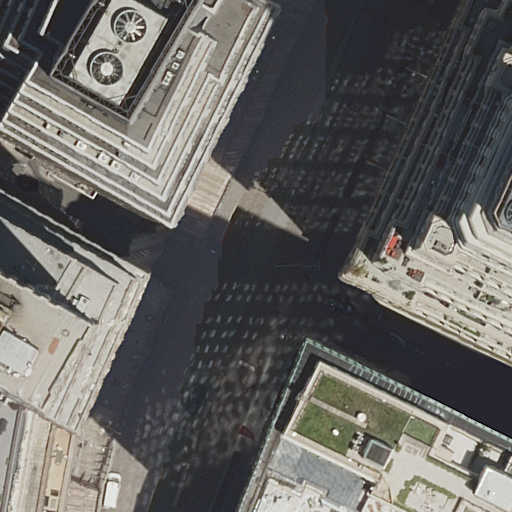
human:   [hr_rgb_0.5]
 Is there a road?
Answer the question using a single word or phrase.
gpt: yes

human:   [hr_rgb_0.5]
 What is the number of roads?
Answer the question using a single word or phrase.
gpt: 4

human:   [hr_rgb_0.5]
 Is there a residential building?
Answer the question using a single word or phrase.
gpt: yes

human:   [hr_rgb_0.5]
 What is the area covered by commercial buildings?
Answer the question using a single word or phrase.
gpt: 1258m2

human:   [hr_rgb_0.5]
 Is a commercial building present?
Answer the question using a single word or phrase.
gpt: yes

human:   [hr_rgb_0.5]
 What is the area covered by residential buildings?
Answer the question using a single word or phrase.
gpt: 7270m2

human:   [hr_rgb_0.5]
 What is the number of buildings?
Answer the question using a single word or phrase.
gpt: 7

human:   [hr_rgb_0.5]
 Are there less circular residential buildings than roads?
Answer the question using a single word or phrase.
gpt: yes

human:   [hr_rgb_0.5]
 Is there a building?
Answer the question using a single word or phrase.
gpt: yes

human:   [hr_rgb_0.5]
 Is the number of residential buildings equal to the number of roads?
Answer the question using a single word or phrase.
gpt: no

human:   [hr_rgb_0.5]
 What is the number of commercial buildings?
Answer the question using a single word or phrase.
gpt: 1

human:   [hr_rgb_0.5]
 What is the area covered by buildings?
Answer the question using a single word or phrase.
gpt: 9453m2

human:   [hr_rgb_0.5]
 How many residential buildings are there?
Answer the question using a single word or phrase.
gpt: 5

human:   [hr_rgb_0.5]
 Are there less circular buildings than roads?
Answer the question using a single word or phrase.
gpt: yes

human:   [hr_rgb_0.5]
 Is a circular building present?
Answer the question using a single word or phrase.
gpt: no

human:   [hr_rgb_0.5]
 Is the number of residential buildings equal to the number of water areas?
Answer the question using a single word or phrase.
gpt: no

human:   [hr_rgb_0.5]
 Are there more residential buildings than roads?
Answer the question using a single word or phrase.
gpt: yes

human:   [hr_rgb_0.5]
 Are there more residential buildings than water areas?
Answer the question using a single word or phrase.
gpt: yes

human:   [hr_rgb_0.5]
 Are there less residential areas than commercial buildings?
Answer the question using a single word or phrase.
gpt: yes

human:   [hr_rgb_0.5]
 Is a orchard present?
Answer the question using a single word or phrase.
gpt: no

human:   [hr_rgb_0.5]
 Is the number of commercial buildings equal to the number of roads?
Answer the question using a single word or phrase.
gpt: no

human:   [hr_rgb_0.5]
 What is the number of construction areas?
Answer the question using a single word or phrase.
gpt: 0

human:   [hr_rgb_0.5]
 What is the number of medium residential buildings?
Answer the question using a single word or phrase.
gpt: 0

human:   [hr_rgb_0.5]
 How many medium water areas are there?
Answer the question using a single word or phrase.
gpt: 0

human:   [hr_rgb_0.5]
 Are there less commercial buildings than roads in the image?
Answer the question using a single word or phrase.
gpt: yes

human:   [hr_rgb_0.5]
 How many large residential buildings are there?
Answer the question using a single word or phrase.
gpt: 3

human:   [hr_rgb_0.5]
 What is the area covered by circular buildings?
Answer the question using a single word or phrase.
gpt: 0m2

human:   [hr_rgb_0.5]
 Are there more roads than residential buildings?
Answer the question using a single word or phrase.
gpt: no

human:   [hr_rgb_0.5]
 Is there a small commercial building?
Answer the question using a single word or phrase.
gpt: no

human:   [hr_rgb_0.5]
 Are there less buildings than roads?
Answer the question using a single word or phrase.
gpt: no

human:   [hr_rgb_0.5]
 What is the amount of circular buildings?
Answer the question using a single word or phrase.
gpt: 0

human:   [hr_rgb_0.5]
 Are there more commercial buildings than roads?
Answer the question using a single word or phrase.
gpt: no

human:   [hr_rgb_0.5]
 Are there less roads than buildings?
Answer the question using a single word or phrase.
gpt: yes

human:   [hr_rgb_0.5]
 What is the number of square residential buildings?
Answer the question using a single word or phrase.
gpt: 0

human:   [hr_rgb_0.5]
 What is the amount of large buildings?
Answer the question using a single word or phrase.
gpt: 5

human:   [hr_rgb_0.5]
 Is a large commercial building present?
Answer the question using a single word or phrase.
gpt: yes

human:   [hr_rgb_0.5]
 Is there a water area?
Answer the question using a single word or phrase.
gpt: no

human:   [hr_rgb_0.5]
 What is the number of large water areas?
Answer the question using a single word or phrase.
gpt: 0

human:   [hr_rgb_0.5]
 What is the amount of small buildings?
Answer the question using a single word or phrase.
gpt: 2

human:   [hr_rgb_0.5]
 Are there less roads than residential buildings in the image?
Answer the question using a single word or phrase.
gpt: yes

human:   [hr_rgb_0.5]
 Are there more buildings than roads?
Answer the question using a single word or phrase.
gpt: yes

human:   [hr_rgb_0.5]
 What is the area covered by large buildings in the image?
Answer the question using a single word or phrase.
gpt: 9339m2

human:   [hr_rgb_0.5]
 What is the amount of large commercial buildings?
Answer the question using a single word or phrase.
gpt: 1

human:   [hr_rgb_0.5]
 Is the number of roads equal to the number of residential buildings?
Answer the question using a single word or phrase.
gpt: no

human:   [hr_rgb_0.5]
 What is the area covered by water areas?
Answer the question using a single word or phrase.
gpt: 0m2

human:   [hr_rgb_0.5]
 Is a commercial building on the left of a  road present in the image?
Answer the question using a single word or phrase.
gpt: yes

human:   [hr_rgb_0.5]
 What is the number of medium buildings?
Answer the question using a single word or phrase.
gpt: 0

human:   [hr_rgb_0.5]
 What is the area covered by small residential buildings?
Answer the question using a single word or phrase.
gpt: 114m2

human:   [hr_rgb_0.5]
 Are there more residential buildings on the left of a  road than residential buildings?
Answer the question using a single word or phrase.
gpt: no

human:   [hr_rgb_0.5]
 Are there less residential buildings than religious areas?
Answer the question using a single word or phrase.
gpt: no

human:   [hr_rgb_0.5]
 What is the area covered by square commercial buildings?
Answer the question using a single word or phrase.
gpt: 0m2

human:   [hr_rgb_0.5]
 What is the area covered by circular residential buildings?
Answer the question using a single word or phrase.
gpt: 0m2

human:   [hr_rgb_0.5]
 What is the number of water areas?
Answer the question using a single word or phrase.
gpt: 0

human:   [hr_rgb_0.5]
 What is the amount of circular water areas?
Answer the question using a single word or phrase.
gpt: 0

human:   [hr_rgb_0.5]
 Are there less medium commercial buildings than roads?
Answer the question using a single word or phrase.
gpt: yes

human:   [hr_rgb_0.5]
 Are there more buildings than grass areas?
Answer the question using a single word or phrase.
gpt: yes

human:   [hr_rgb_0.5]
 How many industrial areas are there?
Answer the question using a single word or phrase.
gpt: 0

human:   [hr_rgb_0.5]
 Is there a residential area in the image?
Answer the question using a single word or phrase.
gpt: no

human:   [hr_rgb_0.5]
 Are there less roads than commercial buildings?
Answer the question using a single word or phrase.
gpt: no

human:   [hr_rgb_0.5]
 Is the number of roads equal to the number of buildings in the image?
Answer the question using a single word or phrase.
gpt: no

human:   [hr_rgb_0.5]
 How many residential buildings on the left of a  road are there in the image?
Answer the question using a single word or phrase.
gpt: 1

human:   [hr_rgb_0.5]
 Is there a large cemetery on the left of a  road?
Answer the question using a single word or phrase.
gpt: no

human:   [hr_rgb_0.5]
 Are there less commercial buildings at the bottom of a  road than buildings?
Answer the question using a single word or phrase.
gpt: yes

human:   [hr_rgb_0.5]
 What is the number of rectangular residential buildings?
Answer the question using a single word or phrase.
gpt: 2